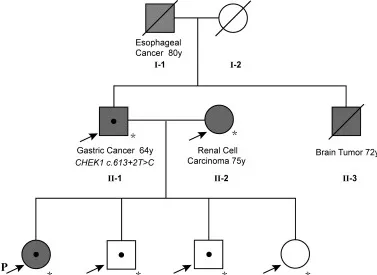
The family pedigree showed multiple members with cancer, including the proband with ovarian cancer at 57, the father with gastric cancer at 64, an uncle with a brain tumor at 72, the grandfather with esophageal cancer at 80, and the mother with renal cell carcinoma at 75. The CHEK1 c.613 + 2T>C mutation was confirmed in the proband, the father, and two siblings. Note that the mutation in the father was validated using NGS instead of Sanger sequencing due to poor sequencing results from the PCR product, likely attributed to low DNA quality from the very old tumor block.
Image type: chart (chart)